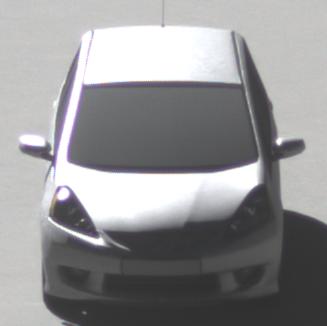
Make: Honda
Model: Jazz 1.2
Detailed model: Jazz (III) (11/08 - 04/11)
Model produced from: 2008/11
Model produced until: 2010/10
Doors: 5
Color: white
Road condition: dry road
Daytime: morning or afternoon
Contrast: high contrast